Field crop: maize
Growth stage: 2
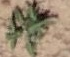
Species: atriplex